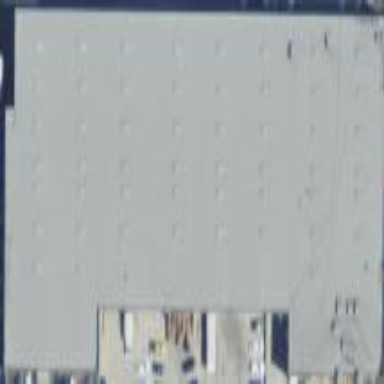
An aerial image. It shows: Warehouse.